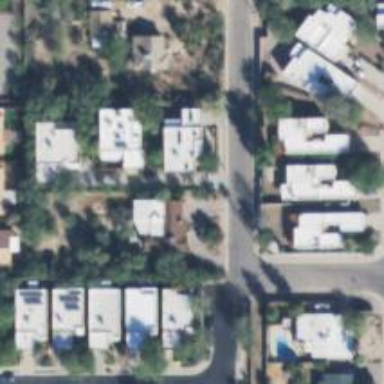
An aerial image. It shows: Residential road with separate sidewalk.